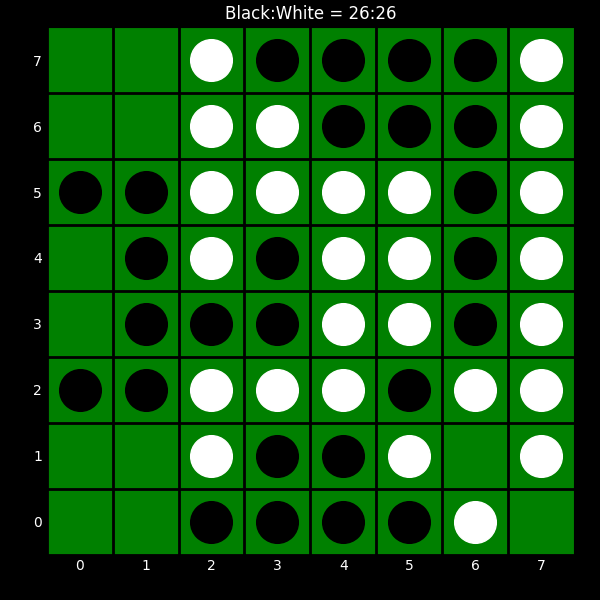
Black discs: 26
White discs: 26